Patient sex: M
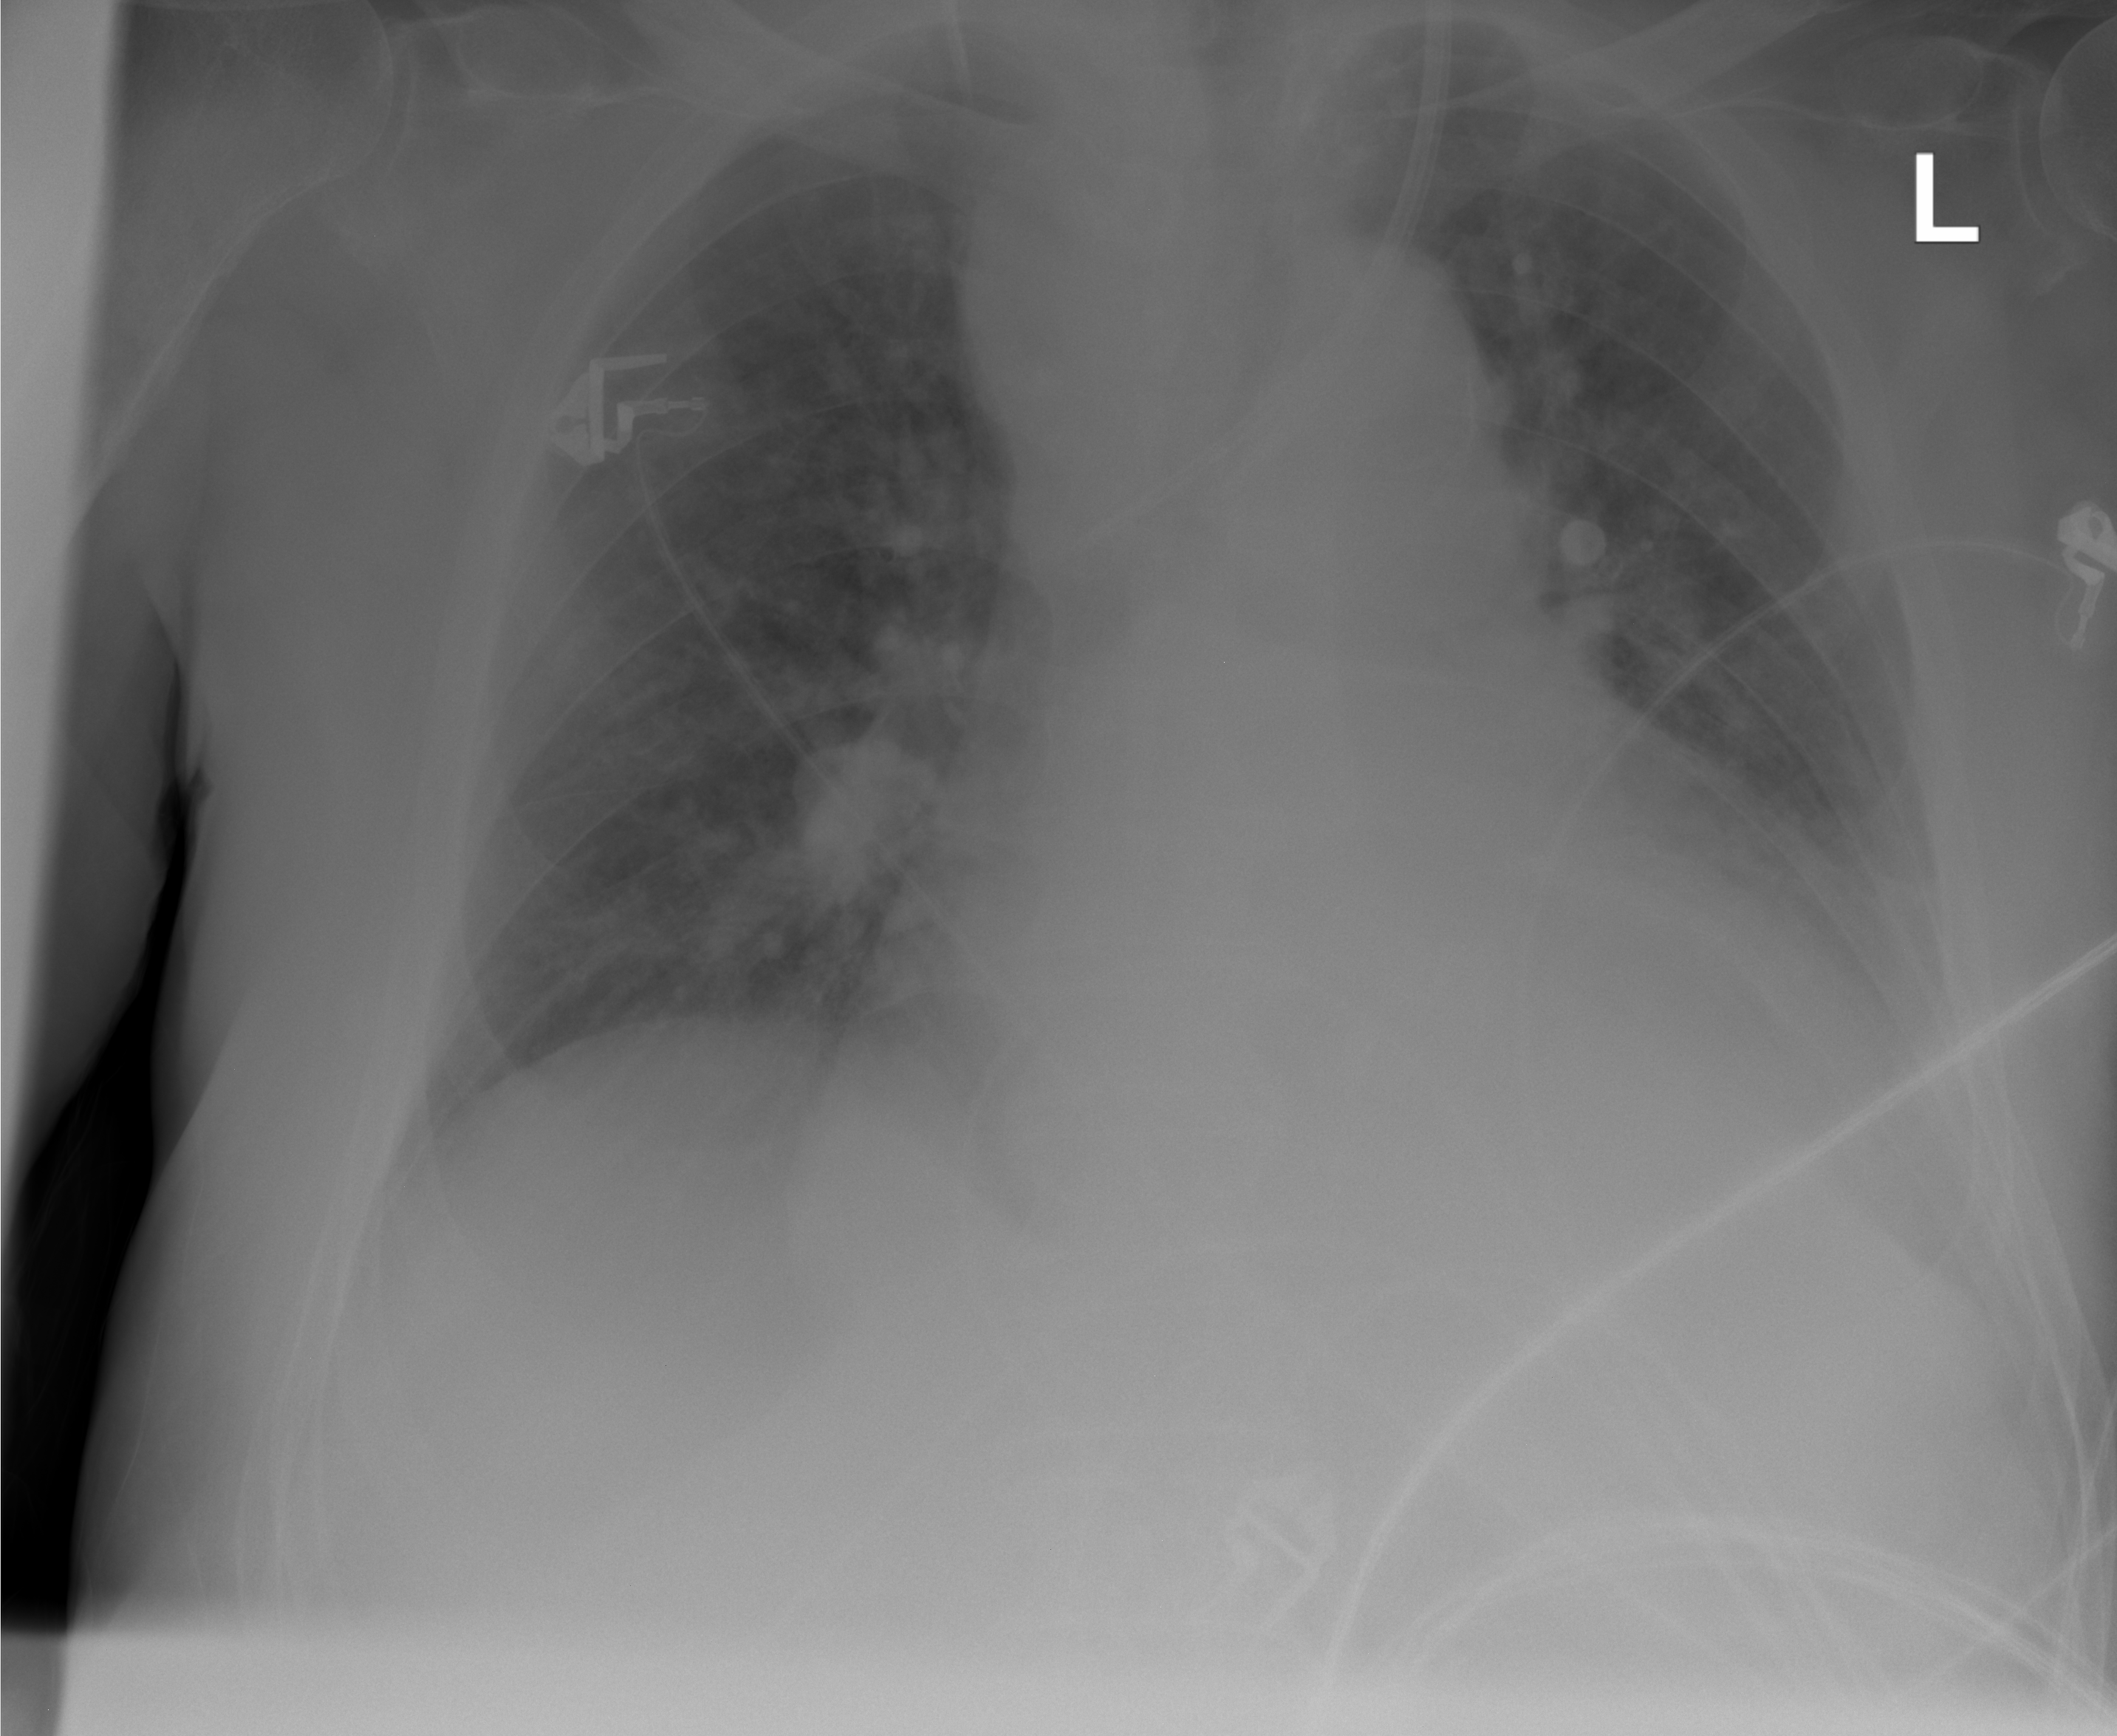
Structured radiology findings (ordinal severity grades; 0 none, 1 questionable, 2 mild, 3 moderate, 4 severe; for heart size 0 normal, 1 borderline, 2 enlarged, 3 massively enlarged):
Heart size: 2
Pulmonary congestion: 3
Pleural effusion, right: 0
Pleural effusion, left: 0
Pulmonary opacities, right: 0
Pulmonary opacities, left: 0
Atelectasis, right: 0
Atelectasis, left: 0